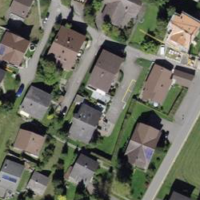
EUNIS habitat code: 55
Species observed at this site:
Cepaea nemoralis
Limax maximus